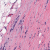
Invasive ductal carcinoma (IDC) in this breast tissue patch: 0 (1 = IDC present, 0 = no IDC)